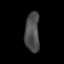
Tissue: lung
Cell type: T cells
Senescence score: 0.2299
Nuclear area (px): 558
Mean DAPI intensity: 75.948